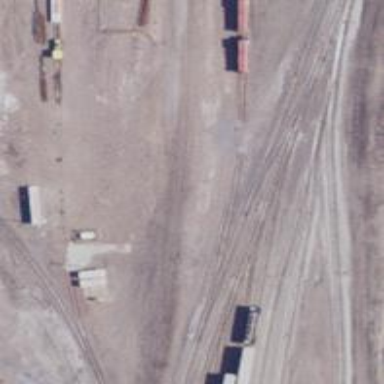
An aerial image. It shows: Railway yard used for servicing trains.